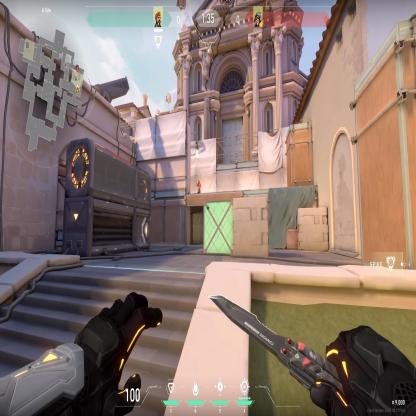
Label: enemy